Question: So I am trying to export a multidimensional array from R into excel, google sheets, or some similar spreadsheet program. I would also be okay with exporting into a text file as long as it is in the format I need. I have done some web-surfing but haven't progressed too much.
Note: I have some programming experience (about 4 semesters) but am relatively new to R. I am working in group with 3 others who have almost no prior programming experience.
Our array is 7x100x100 (though I may have to make it bigger later on).
I have been able to export it onto an excel spreadsheet, but the way it is formatted makes my job a little bit harder. So I have one hundred 7x100 matrices and excel just puts them all side by side (horizontally). I want to export it in a way that makes it easier to distinguish between the matrices.
As an example... if I have a multidimensional array of dimensions 2x3x4, and I print the results within RStudio (in the console), this is what displays:
'''
, , 1
[,1] [,2] [,3]
[1,] 0 0 0
[2,] 0 0 0
, , 2
[,1] [,2] [,3]
[1,] 0 0 0
[2,] 0 0 0
, , 3
[,1] [,2] [,3]
[1,] 0 0 0
[2,] 0 0 0
, , 4
[,1] [,2] [,3]
[1,] 0 0 0
[2,] 0 0 0
'''
I like how I can distinguish between each 2x3 matrix since they are stacked one after the other (but vertically, not horizontally)
However, on excel, this is what I get:

This is the code I used for the above example.
'''
results <- array(0, dim = c(2,3,4))
write.csv(results,"test3.csv")
'''
I want to modify it somehow so that the matrices are distinguishable from one another or so that they are stacked on top of each other vertically instead of horizontally.
Note: Our actual data is more than just a bunch of zeroes... this is just an example to make it simpler. Ultimately, we will be generating 7x100 matrices to put into this array in a for loop, and we need to save each generated matrix in a way we can analyze the data easier later.
Thanks for any help you can give!!! I tried to be specific but let me know if any other information would be useful.
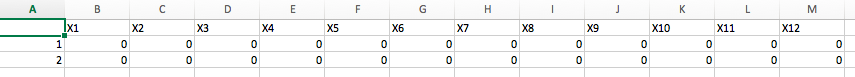
Answer: Here are two options, one with base R 'apply' to make matrices, and a 'dplyr' solution. First off, I recreated the array with values '1:24' to make it easier to check that everything's in place, rather than if everything is 0.
'''
library(tidyverse)
arr <- array(1:24, dim = c(2,3,4))
'''
You can work across columns to create one large matrix, where the smaller tables are essentially stacked vertically. You could then make that a data frame or write it to a file.
'''
apply(arr, MARGIN = 2, function(a) as.matrix(a))
#> [,1] [,2] [,3]
#> [1,] 1 3 5
#> [2,] 2 4 6
#> [3,] 7 9 11
#> [4,] 8 10 12
#> [5,] 13 15 17
#> [6,] 14 16 18
#> [7,] 19 21 23
#> [8,] 20 22 24
'''
In this second way, I got the first line (the 'lapply' call) from <URL>; this returns a list of four matrices. After that, you can use 'purrr::imap_dfr' to map over the matrices and create data frames, yielding one data frame. One added bonus here is that you can 'mutate' a column to label e.g. what table each observation comes from.
'''
# https://stackoverflow.com/a/402<PHONE>
n3 <- dim(arr)[3]
lapply(1:n3, function (i) arr[,,i]) %>%
imap_dfr(function(mtx, i) {
as.data.frame(mtx) %>%
mutate(table = paste("table", i, sep = "_"))
})
#> V1 V2 V3 table
#> 1 1 3 5 table_1
#> 2 2 4 6 table_1
#> 3 7 9 11 table_2
#> 4 8 10 12 table_2
#> 5 13 15 17 table_3
#> 6 14 16 18 table_3
#> 7 19 21 23 table_4
#> 8 20 22 24 table_4
'''
Created on 2018-06-20 by the <URL>.